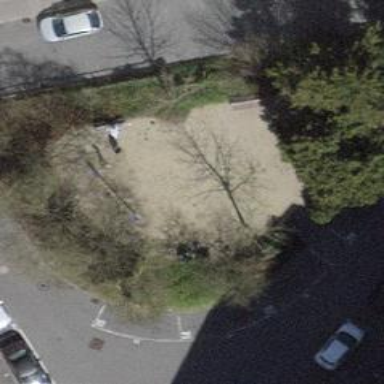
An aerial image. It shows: Playground area for leisure activities on the land.